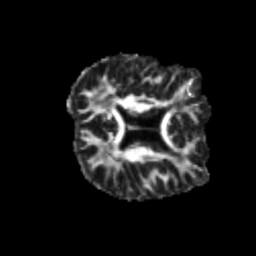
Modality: FA
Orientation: axial
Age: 36
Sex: male
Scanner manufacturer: siemens
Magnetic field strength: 3 T
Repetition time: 3.5 s
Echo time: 0.113 s